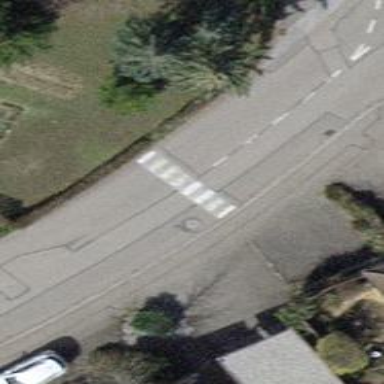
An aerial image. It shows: Bump for traffic calming.